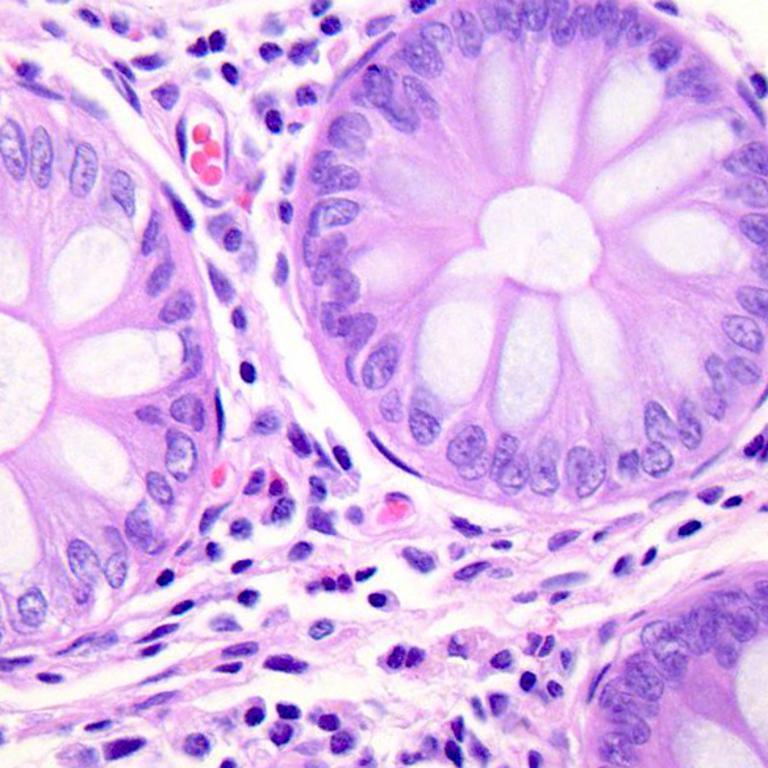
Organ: colon
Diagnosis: benign